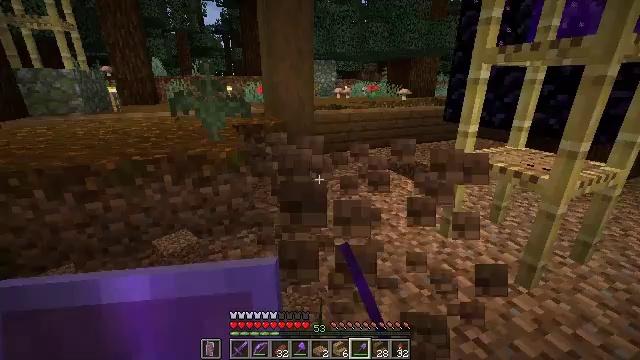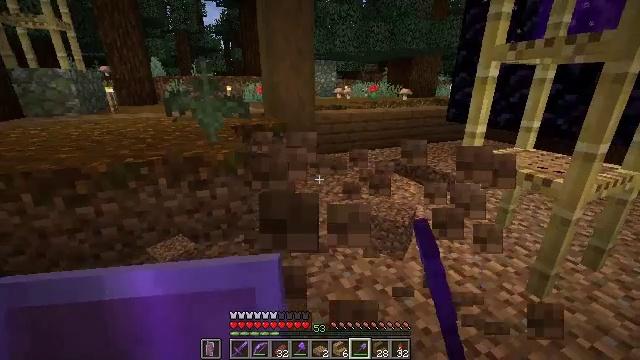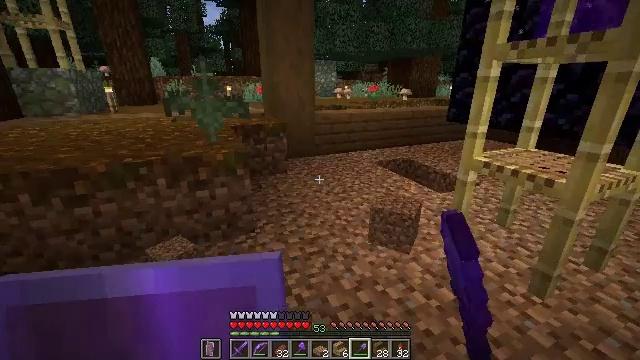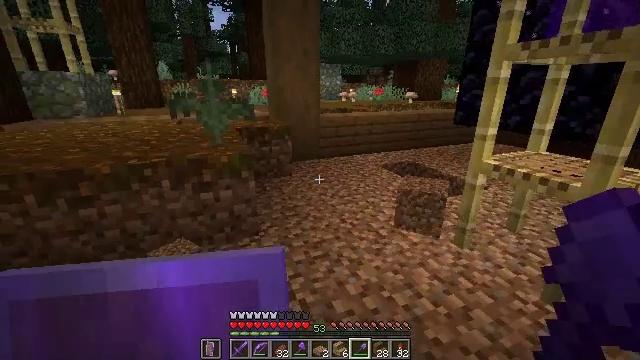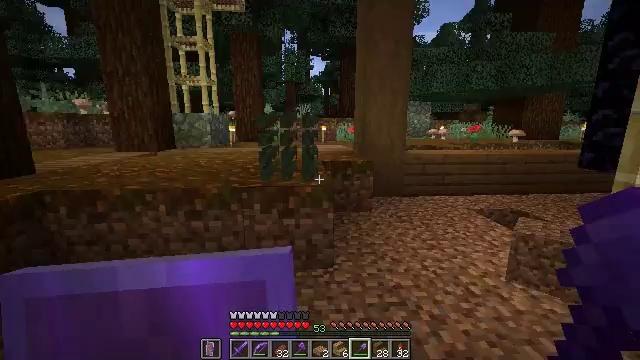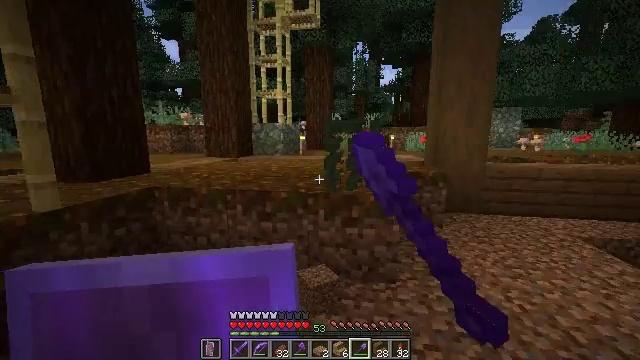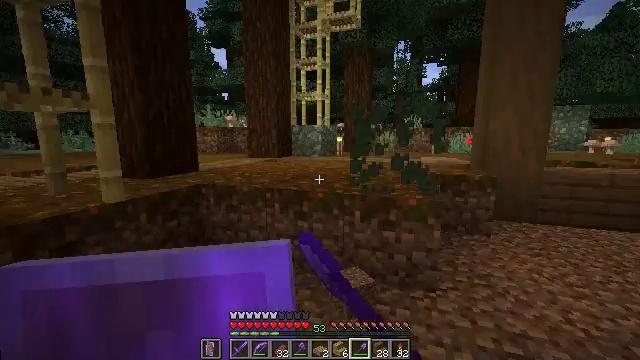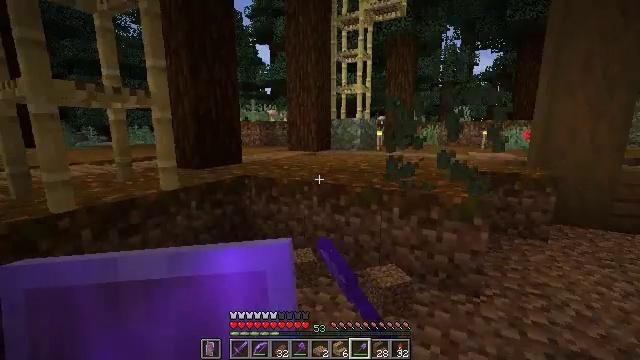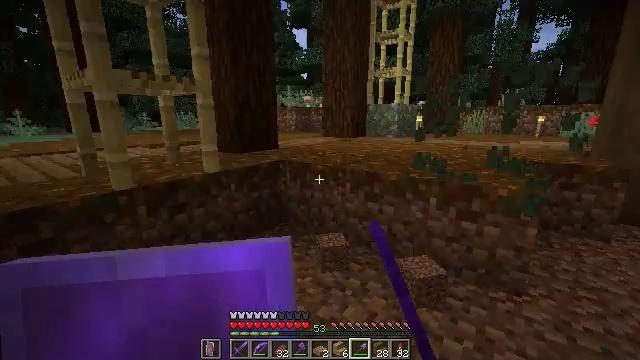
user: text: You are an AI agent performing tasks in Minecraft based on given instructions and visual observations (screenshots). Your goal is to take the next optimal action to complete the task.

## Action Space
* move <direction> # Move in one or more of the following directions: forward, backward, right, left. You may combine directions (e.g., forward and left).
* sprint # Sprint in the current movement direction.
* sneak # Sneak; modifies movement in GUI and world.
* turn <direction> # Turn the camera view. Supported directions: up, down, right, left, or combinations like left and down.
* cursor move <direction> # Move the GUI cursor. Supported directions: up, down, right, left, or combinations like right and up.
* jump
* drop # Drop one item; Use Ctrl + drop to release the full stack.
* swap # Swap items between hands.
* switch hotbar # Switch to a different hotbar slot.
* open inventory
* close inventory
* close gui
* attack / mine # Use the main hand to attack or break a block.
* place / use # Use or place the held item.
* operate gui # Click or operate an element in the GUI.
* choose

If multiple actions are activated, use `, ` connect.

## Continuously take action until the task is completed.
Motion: motion action
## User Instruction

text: Mine fern in the forest.
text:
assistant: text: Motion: attack / mine
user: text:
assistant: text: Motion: attack / mine
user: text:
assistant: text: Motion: turn left, attack / mine
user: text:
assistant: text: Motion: turn left and up, attack / mine
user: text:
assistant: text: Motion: turn left and up
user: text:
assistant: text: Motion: turn left
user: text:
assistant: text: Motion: turn left and down
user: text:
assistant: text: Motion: turn left and down
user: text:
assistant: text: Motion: no_op